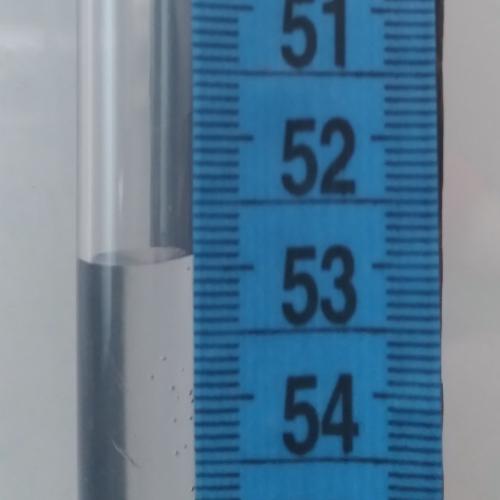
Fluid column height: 52.9 cm